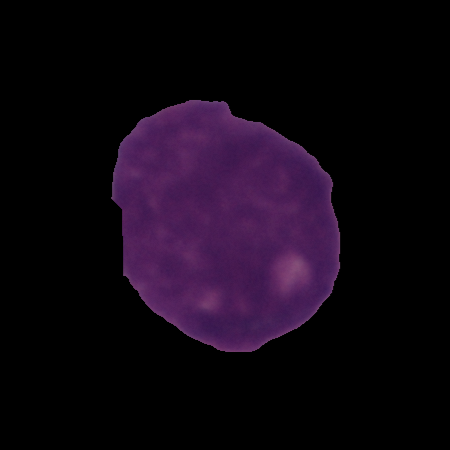
Label: cancer